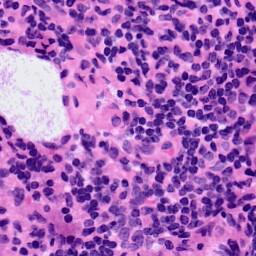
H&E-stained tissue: LymphNode